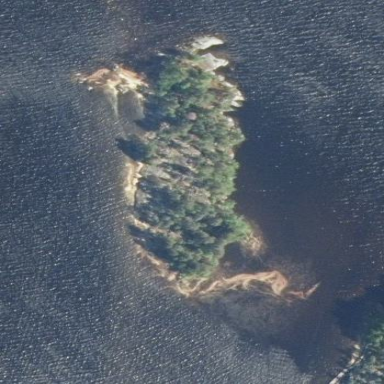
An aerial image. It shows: Image showing island.